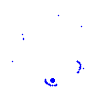
Particle: pion